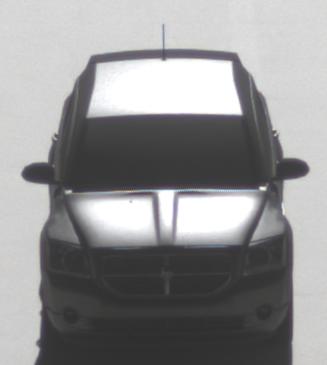
Make: Dodge
Model: Caliber 1.8
Detailed model: Caliber
Model produced from: 2006/06
Model produced until: 2009/03
Doors: 5
Color: gray
Road condition: dry road
Daytime: morning or afternoon
Contrast: high contrast